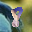
Label: 8